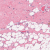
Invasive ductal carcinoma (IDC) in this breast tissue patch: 0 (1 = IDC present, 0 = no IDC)